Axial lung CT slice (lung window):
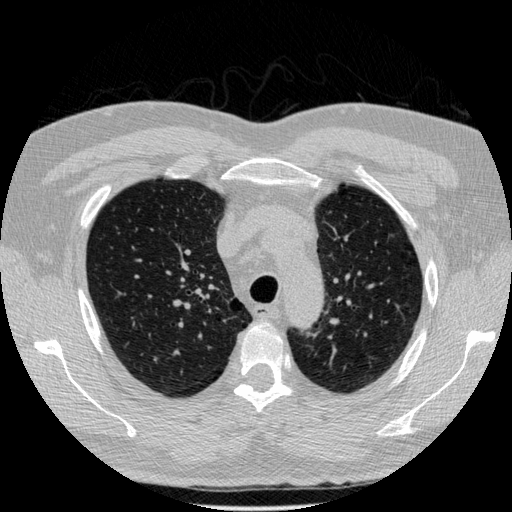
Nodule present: no